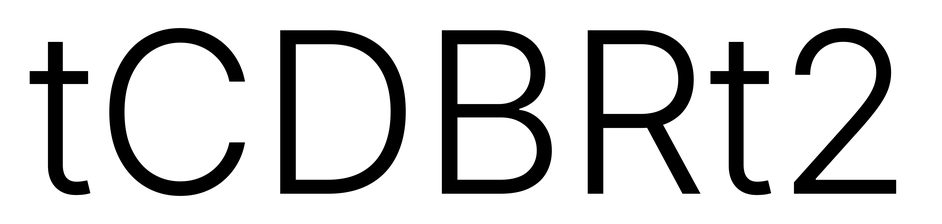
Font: Inter_Light